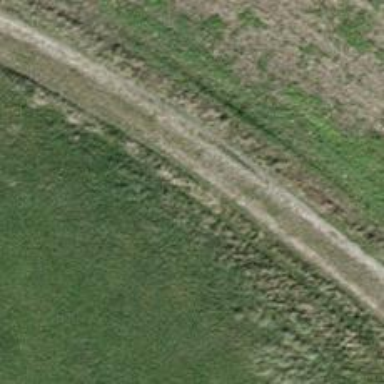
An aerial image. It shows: Track road with grade3 tracktype.